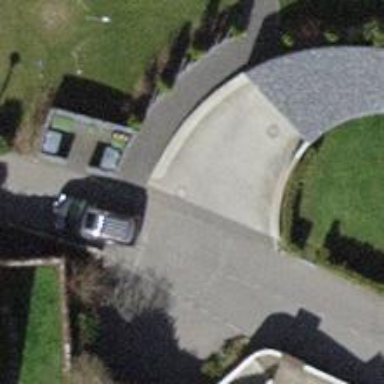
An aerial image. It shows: Concrete driveway.